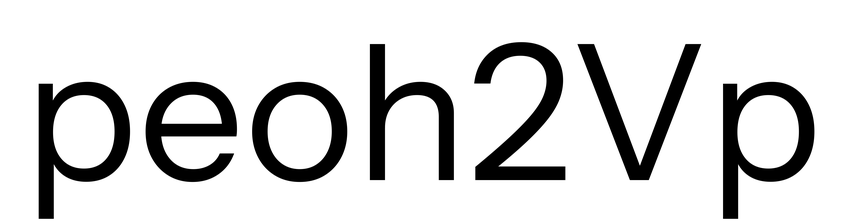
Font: InstrumentSans_Regular